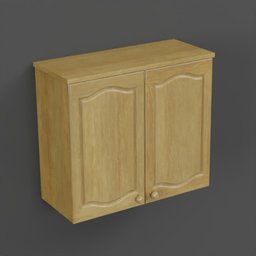
Label: furniture